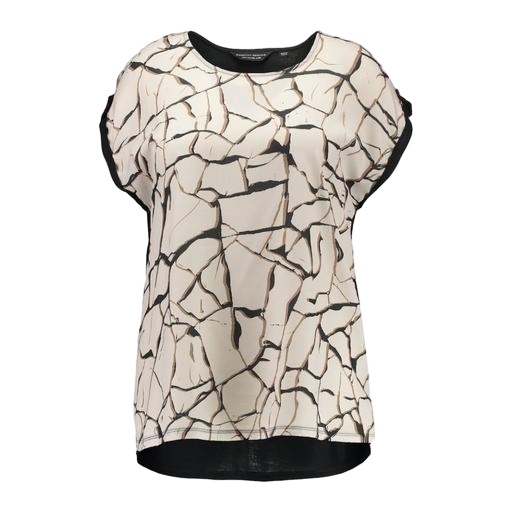
black geo-print t-shirt only macy, black plus size printed t-shirt only macy, black printed short-sleeve top only macy, white background